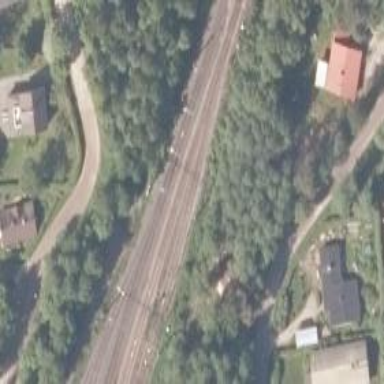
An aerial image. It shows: Siding railway line with electrified contact line for the trains.